Aerial crown-view tile of a tropical tree (Barro Colorado Island, Panama), acquired 20250317:
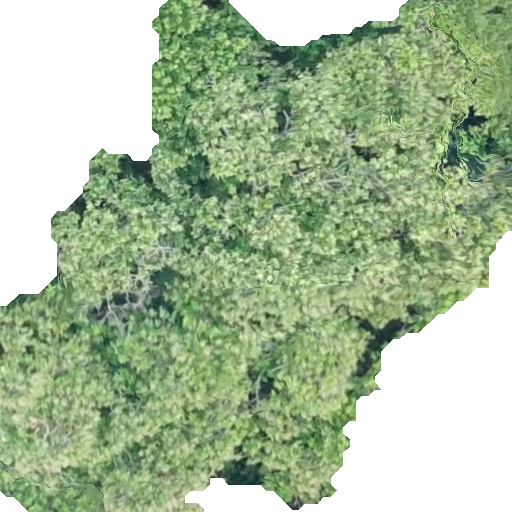
Species: Anacardium excelsum
GBIF accepted scientific name: Anacardium excelsum
Crown area: 301.234 m²